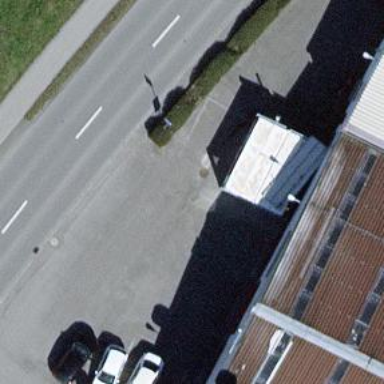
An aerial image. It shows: Bus stop with platform for public transport.